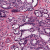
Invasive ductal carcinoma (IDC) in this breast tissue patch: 0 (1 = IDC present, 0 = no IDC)